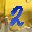
Label: 2